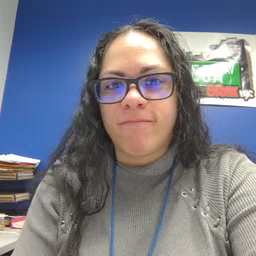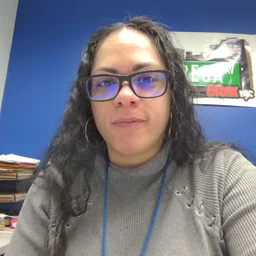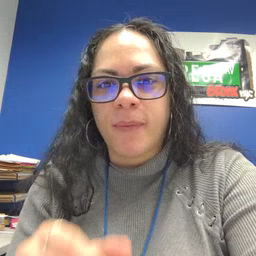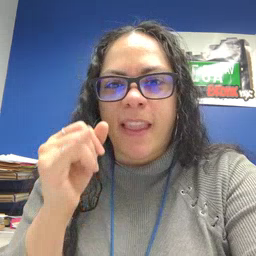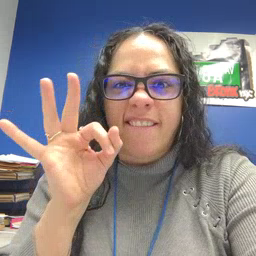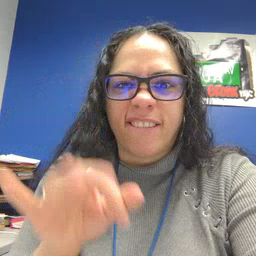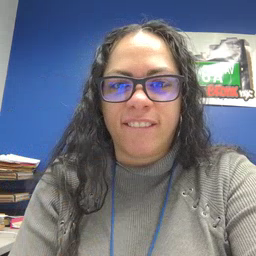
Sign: if